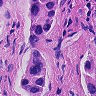
Metastatic tissue present: yes